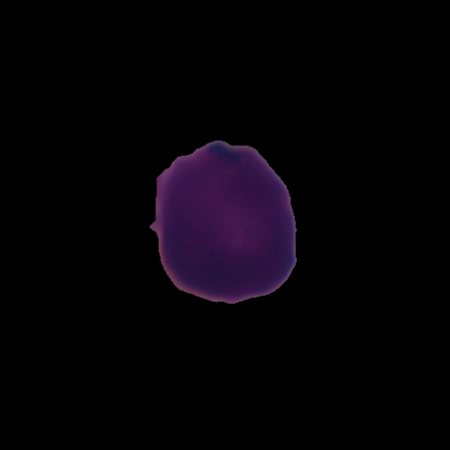
Label: healthy